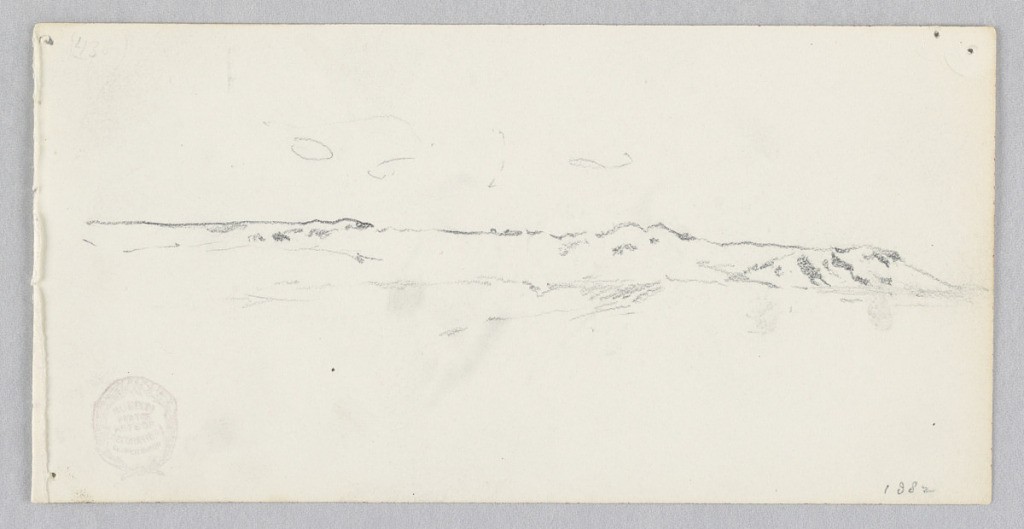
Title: Landscape
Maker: Robert Frederick Blum, American, 1857–1903
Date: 1882
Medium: Graphite on wove paper
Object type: Drawing
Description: Sketch of a landscape with a hill on the horizon.